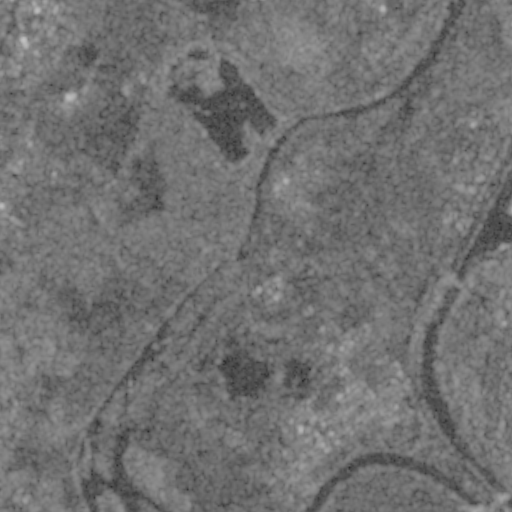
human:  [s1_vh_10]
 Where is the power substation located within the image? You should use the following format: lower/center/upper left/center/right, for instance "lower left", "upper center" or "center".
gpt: The power substation is located in the lower right of the image.
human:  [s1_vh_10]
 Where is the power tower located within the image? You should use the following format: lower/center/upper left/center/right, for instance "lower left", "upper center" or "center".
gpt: The power tower is located in the left of the image.
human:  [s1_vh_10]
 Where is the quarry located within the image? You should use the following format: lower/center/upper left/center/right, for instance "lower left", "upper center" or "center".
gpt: The quarry is located in the lower center of the image.
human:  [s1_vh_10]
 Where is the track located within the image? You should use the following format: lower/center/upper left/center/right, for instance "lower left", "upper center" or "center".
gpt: There is no track in the image.

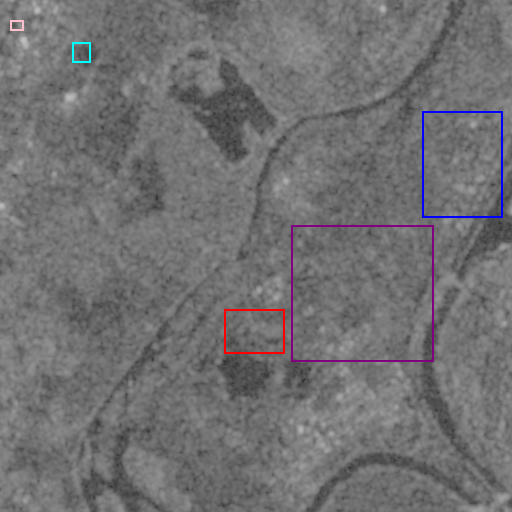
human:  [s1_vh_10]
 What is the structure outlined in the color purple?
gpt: The structure outlined in purple is a crop field.
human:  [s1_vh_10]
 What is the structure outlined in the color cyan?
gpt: The structure outlined in cyan is a park.
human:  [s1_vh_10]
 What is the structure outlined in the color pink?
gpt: The structure outlined in pink is a parking lot.
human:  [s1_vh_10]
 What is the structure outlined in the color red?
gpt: The structure outlined in red is a quarry.
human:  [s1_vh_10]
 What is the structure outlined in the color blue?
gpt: The structure outlined in blue is a wastewater plant.
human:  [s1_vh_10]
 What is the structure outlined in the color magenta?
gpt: There is no magenta outline.